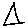
Label: triangle